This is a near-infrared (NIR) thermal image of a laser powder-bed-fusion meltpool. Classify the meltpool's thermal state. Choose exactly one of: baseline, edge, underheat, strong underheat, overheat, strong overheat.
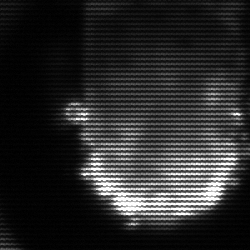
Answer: baseline